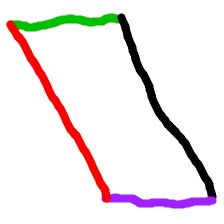
Shape: parallelogram